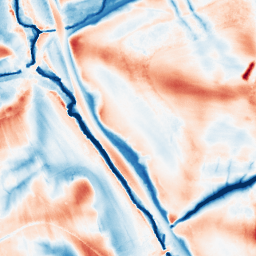
Category: edge_preserving
Decomposition family: guided
Decomposition parameters: radius: 16
eps: 0.001
Upsampling method: sinc_hamming
Upsampling parameters: scale: 8
kernel_size: 16
Upsampling scale: 8